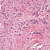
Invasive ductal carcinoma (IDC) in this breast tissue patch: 1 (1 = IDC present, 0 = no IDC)